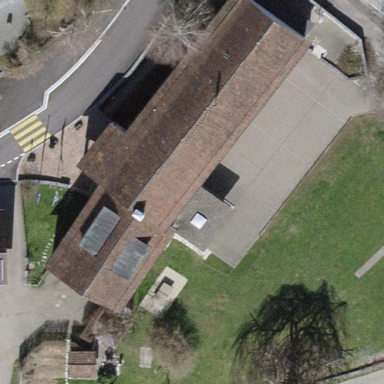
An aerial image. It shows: School building.